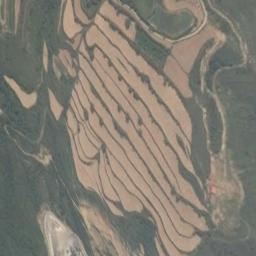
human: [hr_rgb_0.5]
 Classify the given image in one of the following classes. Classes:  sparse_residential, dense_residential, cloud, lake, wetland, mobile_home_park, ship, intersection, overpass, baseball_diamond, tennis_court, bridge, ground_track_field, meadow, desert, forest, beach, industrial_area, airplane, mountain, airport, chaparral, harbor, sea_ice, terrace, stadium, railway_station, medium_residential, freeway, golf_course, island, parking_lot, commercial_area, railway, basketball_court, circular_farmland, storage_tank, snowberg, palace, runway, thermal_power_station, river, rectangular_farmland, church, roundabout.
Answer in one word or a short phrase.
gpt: terrace